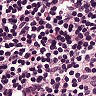
Metastatic tissue present: no